Question: I wanna display a name list and a button under the list, but not sure how should i do it. Is it correct to create a blank View Controller, then drag a table view with table view cell and a button to it? The button will navigate to the add names function. Or is it possible directly with a table view controller?
If i do it with blank view controllers ,i must make a class for the dragged table view and cell or i can edit them inside the class of a normal view controller? I wanna use it with Parse.com and it's .
This is how it looks like now:

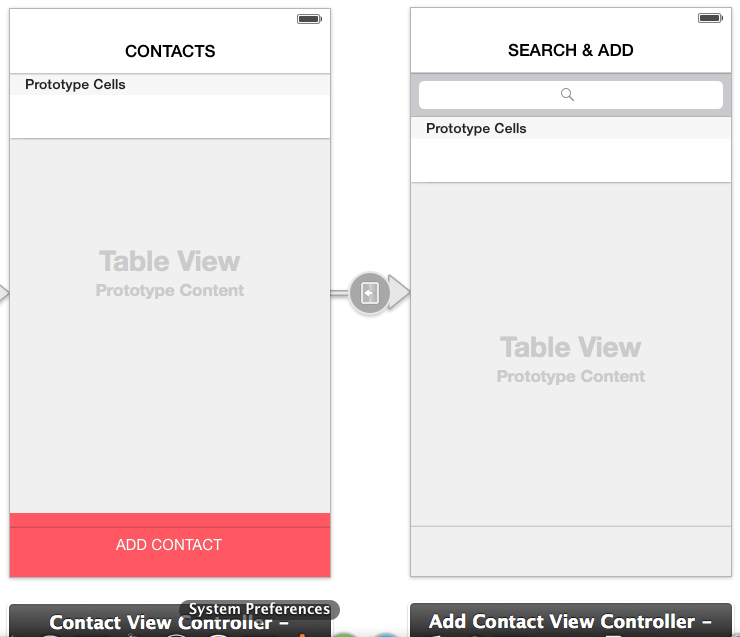
Answer: You cannot use 'PFQueryTableViewController' as a subview in a 'UIViewController', but you can probably get there by using viewcontroller containment.
See this Q for some more info: <URL>